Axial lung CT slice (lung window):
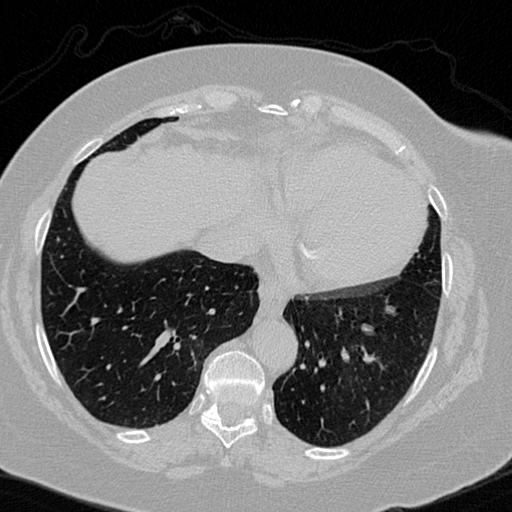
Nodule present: no